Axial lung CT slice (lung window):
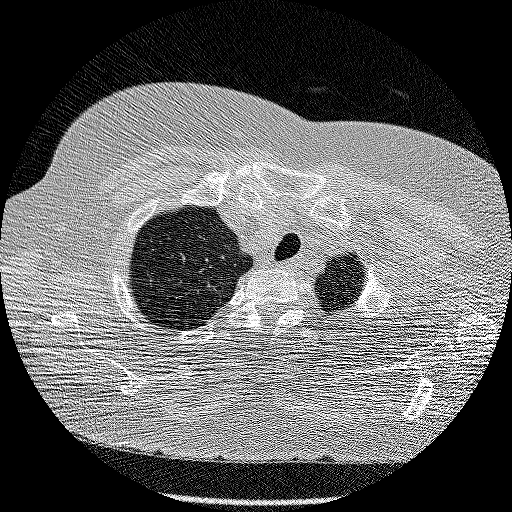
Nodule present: no